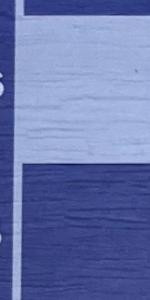
Label: Empty